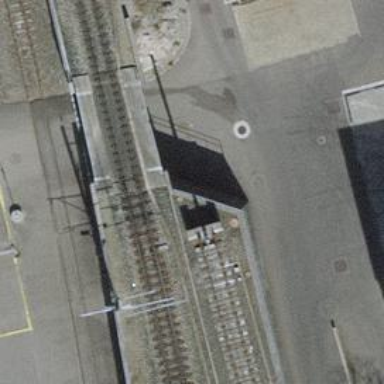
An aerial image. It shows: Narrow-gauge railway siding with electrified contact lines. It consists of one track.